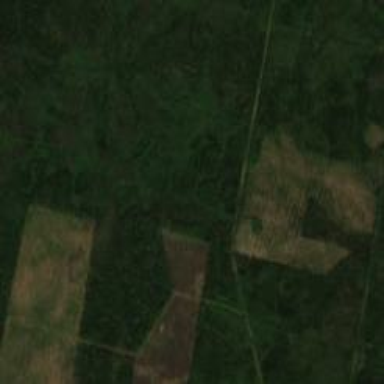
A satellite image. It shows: Clearcut area with scrub vegetation. The land is used for logging and has dirt cover.